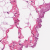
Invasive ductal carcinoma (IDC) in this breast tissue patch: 0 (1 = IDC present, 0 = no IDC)